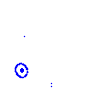
Particle: proton